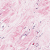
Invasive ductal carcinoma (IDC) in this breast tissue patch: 0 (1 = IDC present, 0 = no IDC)